Interaction volume radius: 5 \u00c5
Interaction volume height: 35 \u00c5
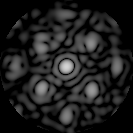
Disorder parameter: 0.4208